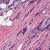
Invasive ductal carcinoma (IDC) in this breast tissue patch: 1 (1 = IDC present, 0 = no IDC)